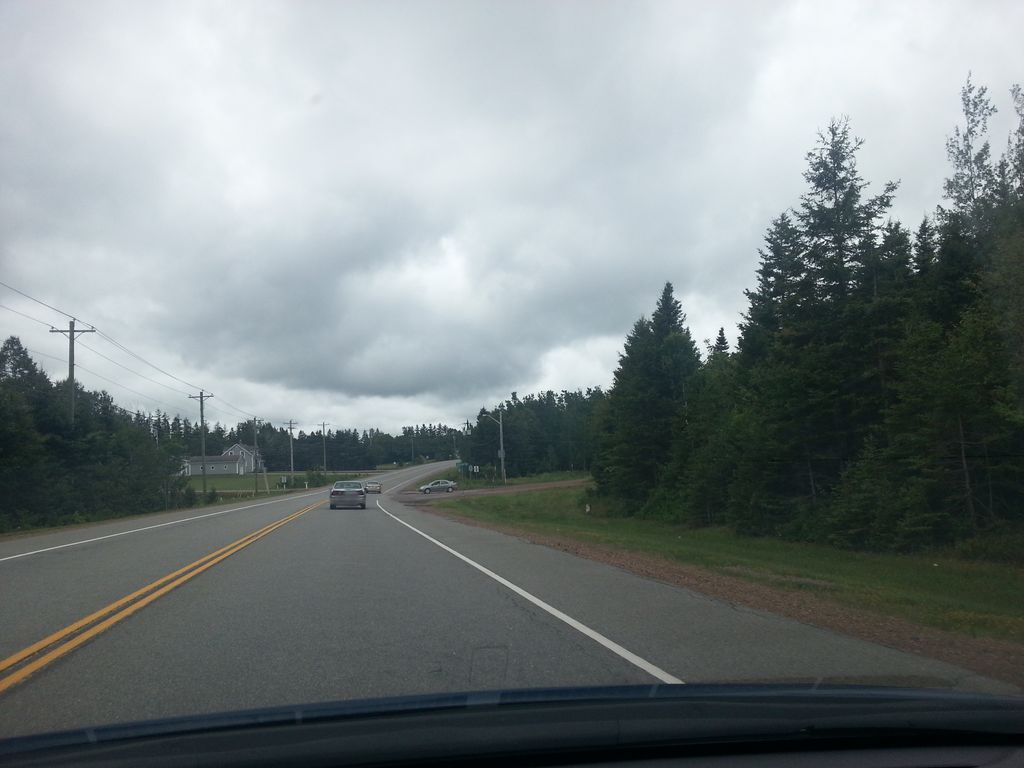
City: charlottetown